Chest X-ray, PA view. Patient: 40 years old, sex F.
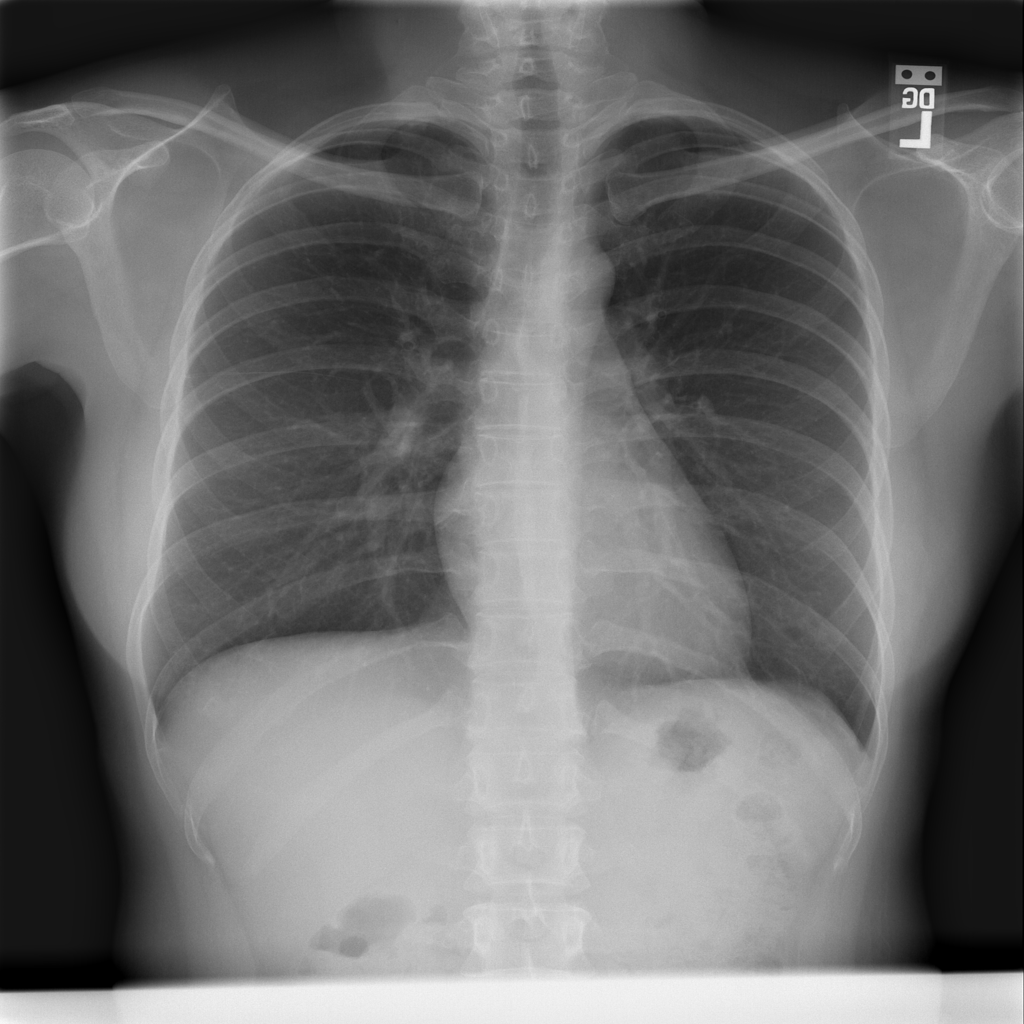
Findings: No Finding